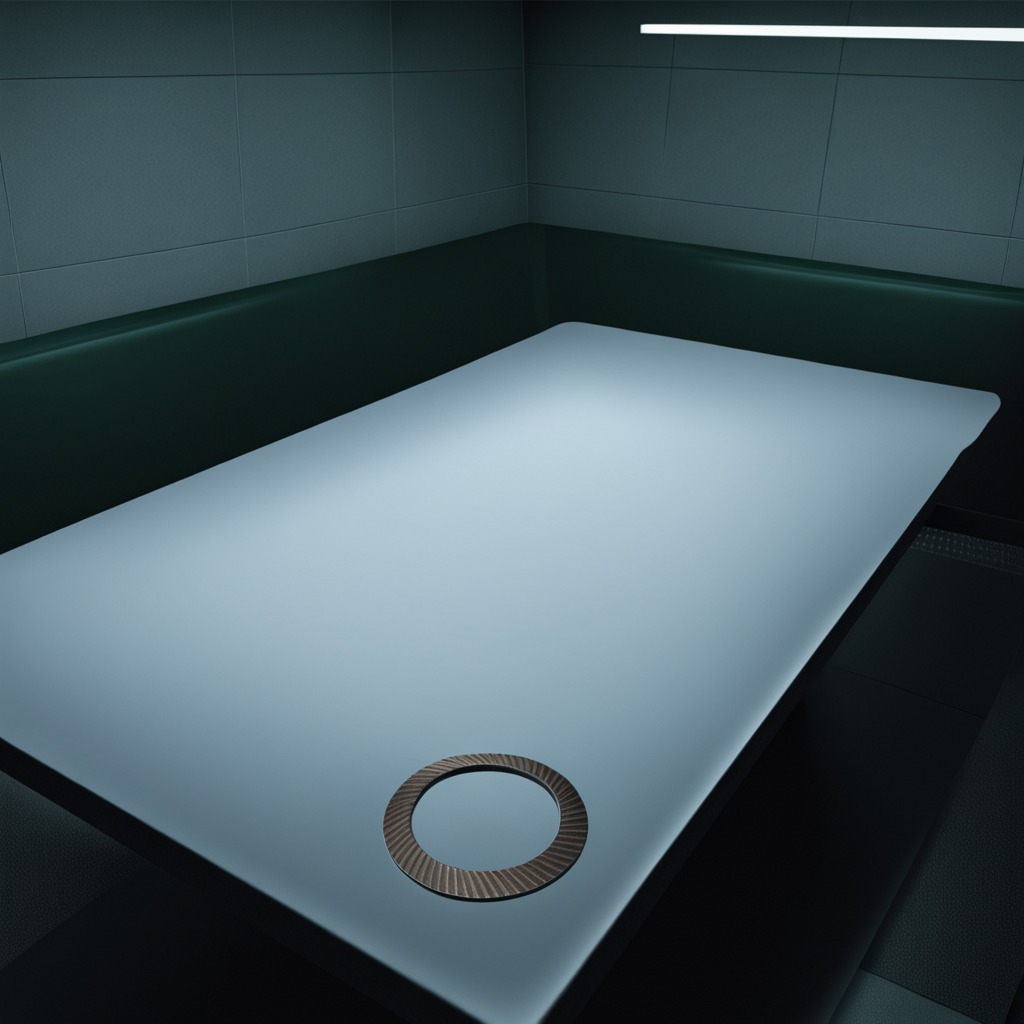
A flat metal washer lies on a clean empty table in a railway signal maintenance room lit by harsh overhead fluorescents photorealistic surface textures crisp shadows high dynamic range